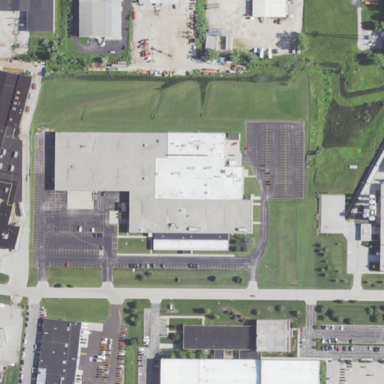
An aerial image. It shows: Industrial building.